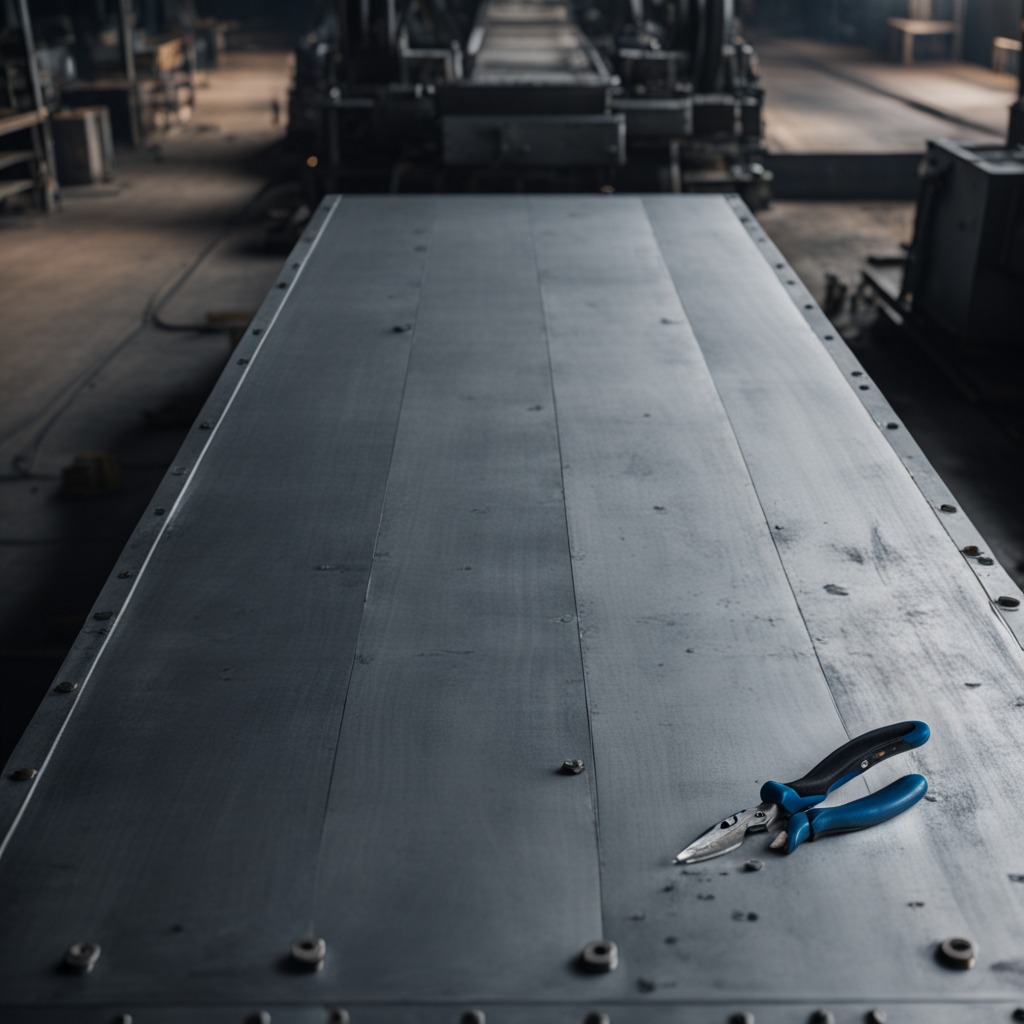
A plier is lying on the cold steel table in a mining workshop.